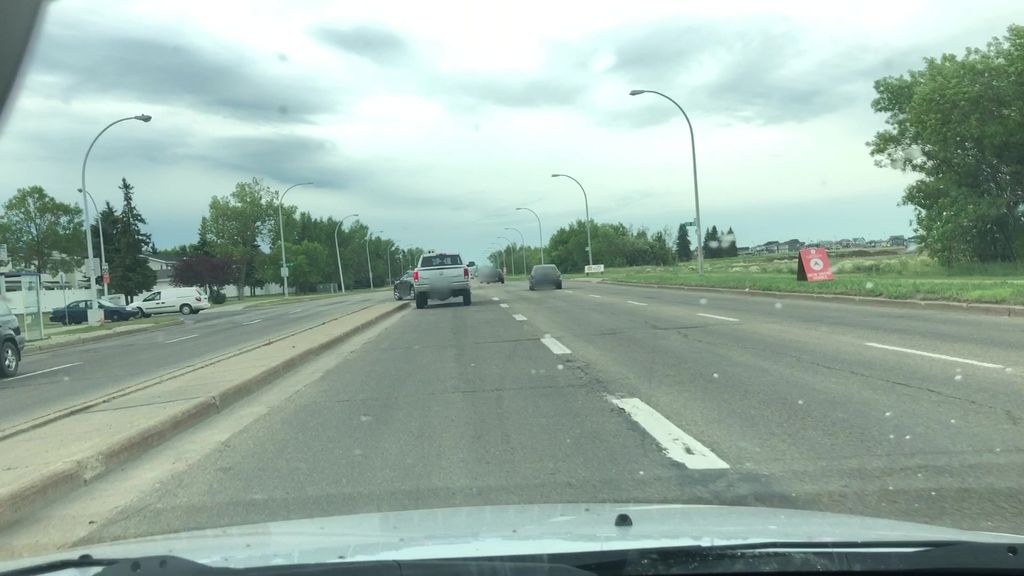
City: edmonton